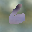
Label: 6